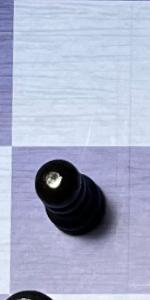
Label: Pawn_Black